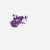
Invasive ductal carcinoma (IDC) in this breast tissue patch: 0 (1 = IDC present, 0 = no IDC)